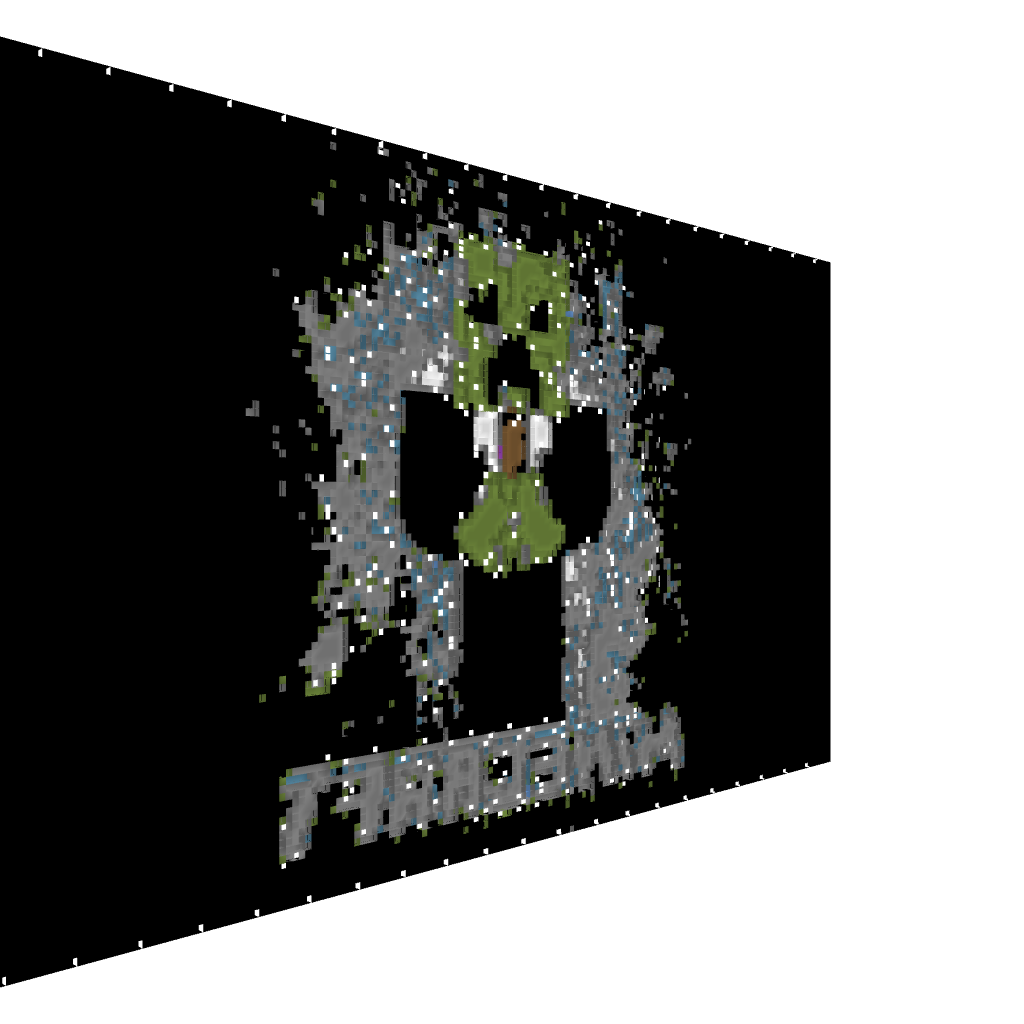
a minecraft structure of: Minecraft Creeper Man high quality